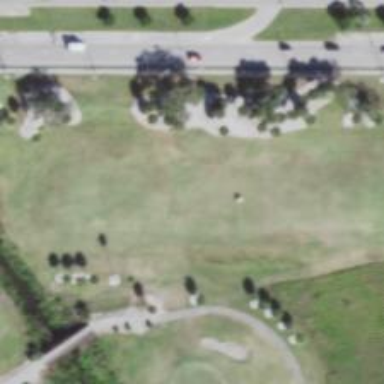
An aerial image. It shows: View of golf hole.